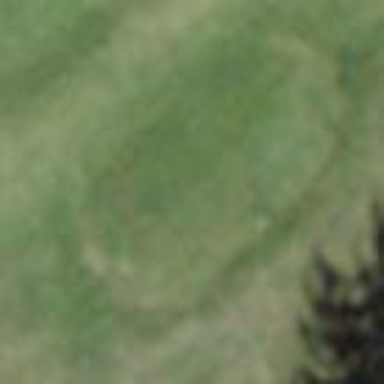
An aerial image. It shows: Grass area designated as golf tee.